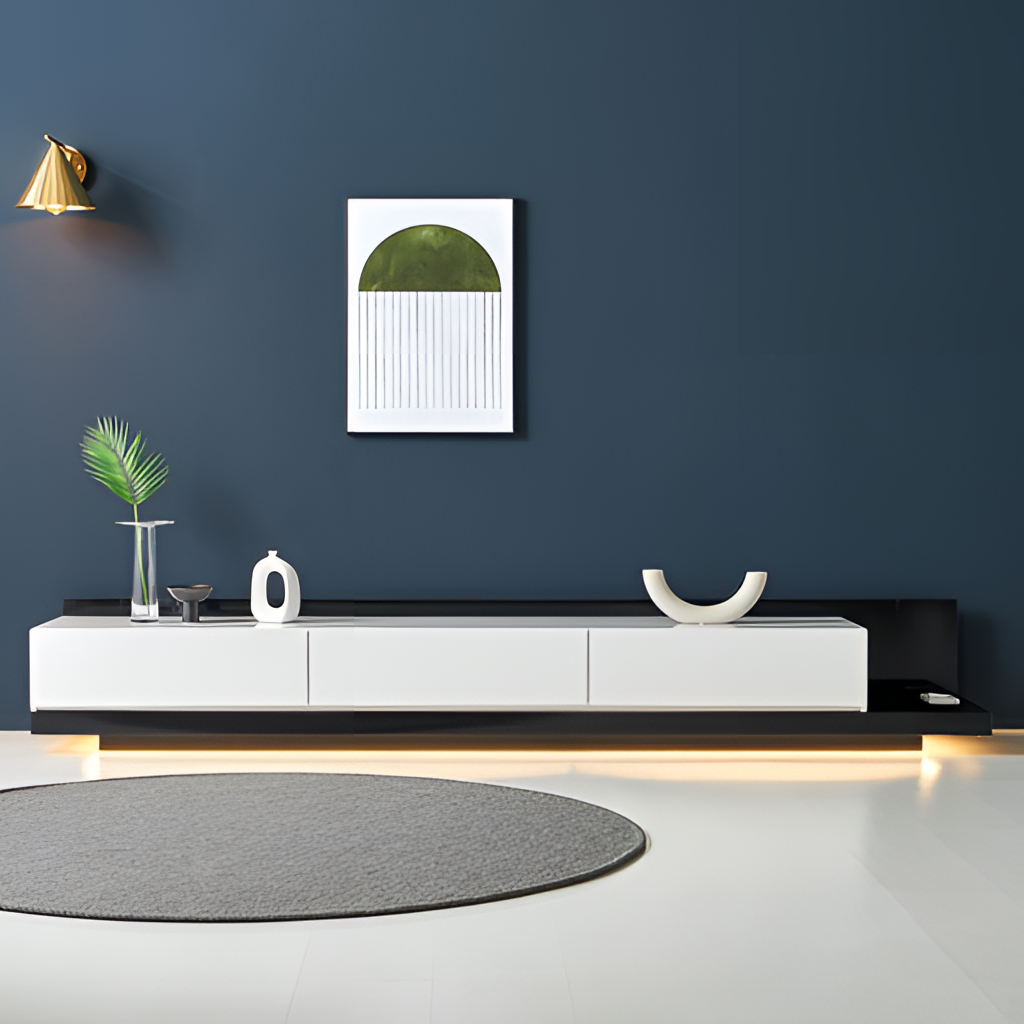
living room, laminate cabinet, paint wallpaper, with solid pattern, modern, gray tile flooring, with large square pattern